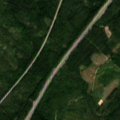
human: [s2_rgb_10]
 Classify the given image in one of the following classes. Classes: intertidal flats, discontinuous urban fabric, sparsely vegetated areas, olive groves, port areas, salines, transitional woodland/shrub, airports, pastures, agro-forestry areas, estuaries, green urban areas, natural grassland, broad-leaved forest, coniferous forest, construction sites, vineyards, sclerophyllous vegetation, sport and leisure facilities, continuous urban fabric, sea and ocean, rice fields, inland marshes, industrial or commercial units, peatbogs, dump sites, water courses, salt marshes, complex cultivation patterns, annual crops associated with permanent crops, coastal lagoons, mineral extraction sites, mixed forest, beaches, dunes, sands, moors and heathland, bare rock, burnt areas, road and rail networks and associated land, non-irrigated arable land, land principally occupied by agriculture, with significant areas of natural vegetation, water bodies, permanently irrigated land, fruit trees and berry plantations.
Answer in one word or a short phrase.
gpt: coniferous forest, transitional woodland/shrub